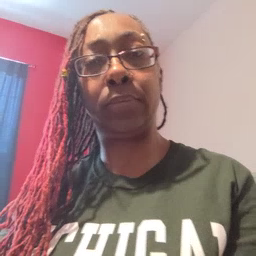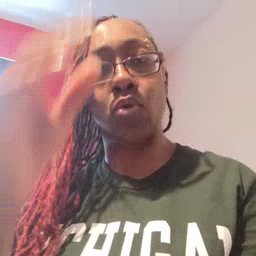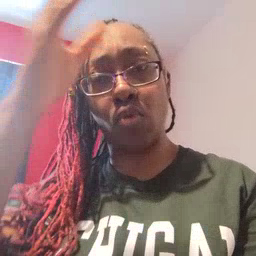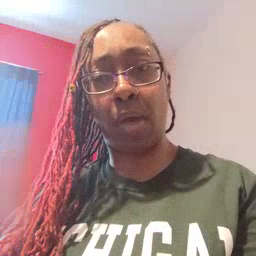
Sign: grandpa